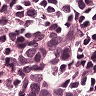
Metastatic tissue present: yes